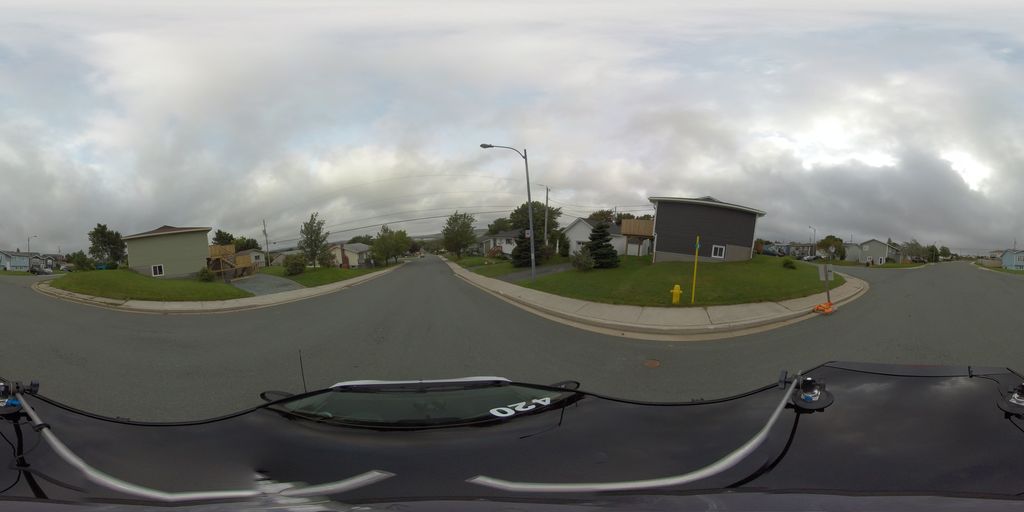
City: st_johns